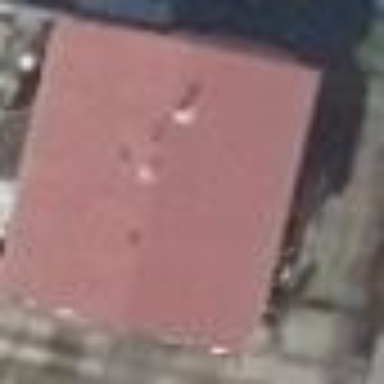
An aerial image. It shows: Residential building with gabled roof.